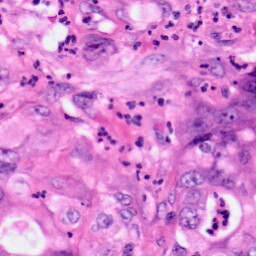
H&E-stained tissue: Pancreatic